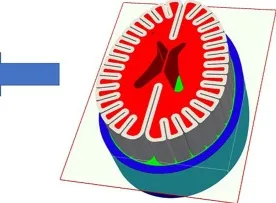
(D) Results presented are two dimensional projections of the element values from the mid-plane of test object.
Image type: radiology (ct)